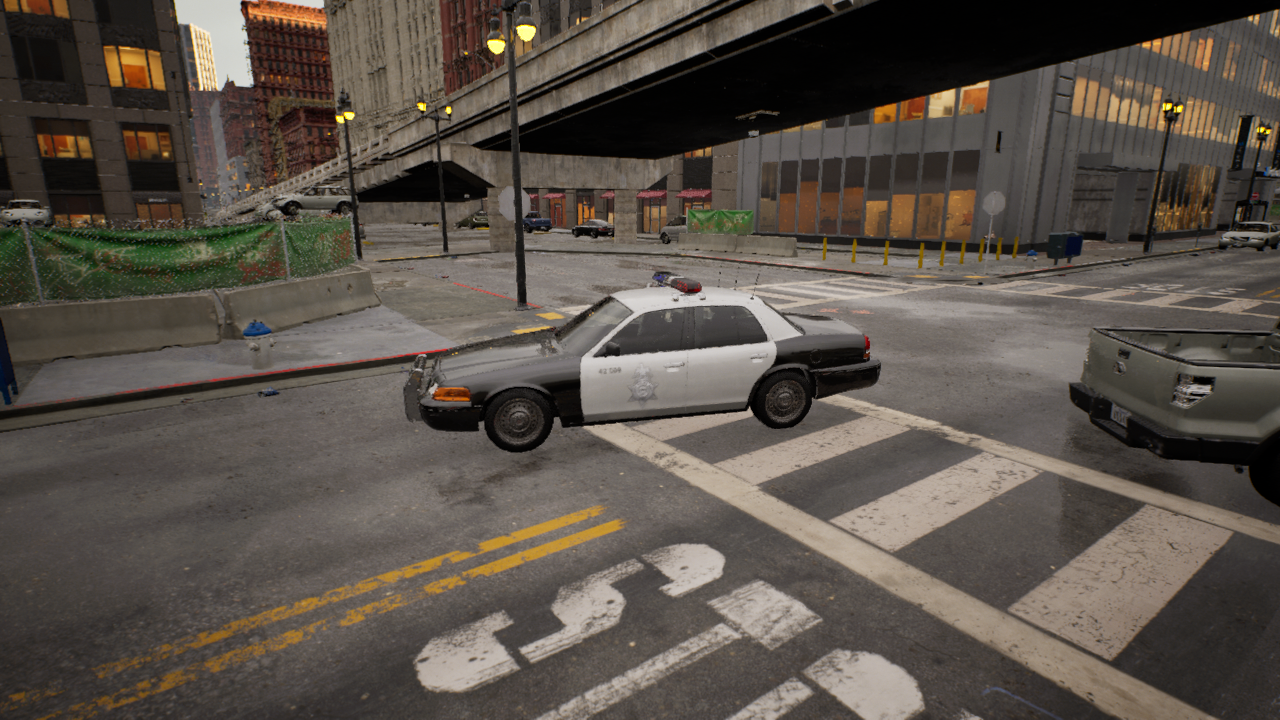
Venue: intersection
Lighting: golden hour
Vehicle rig: sedan